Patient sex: M
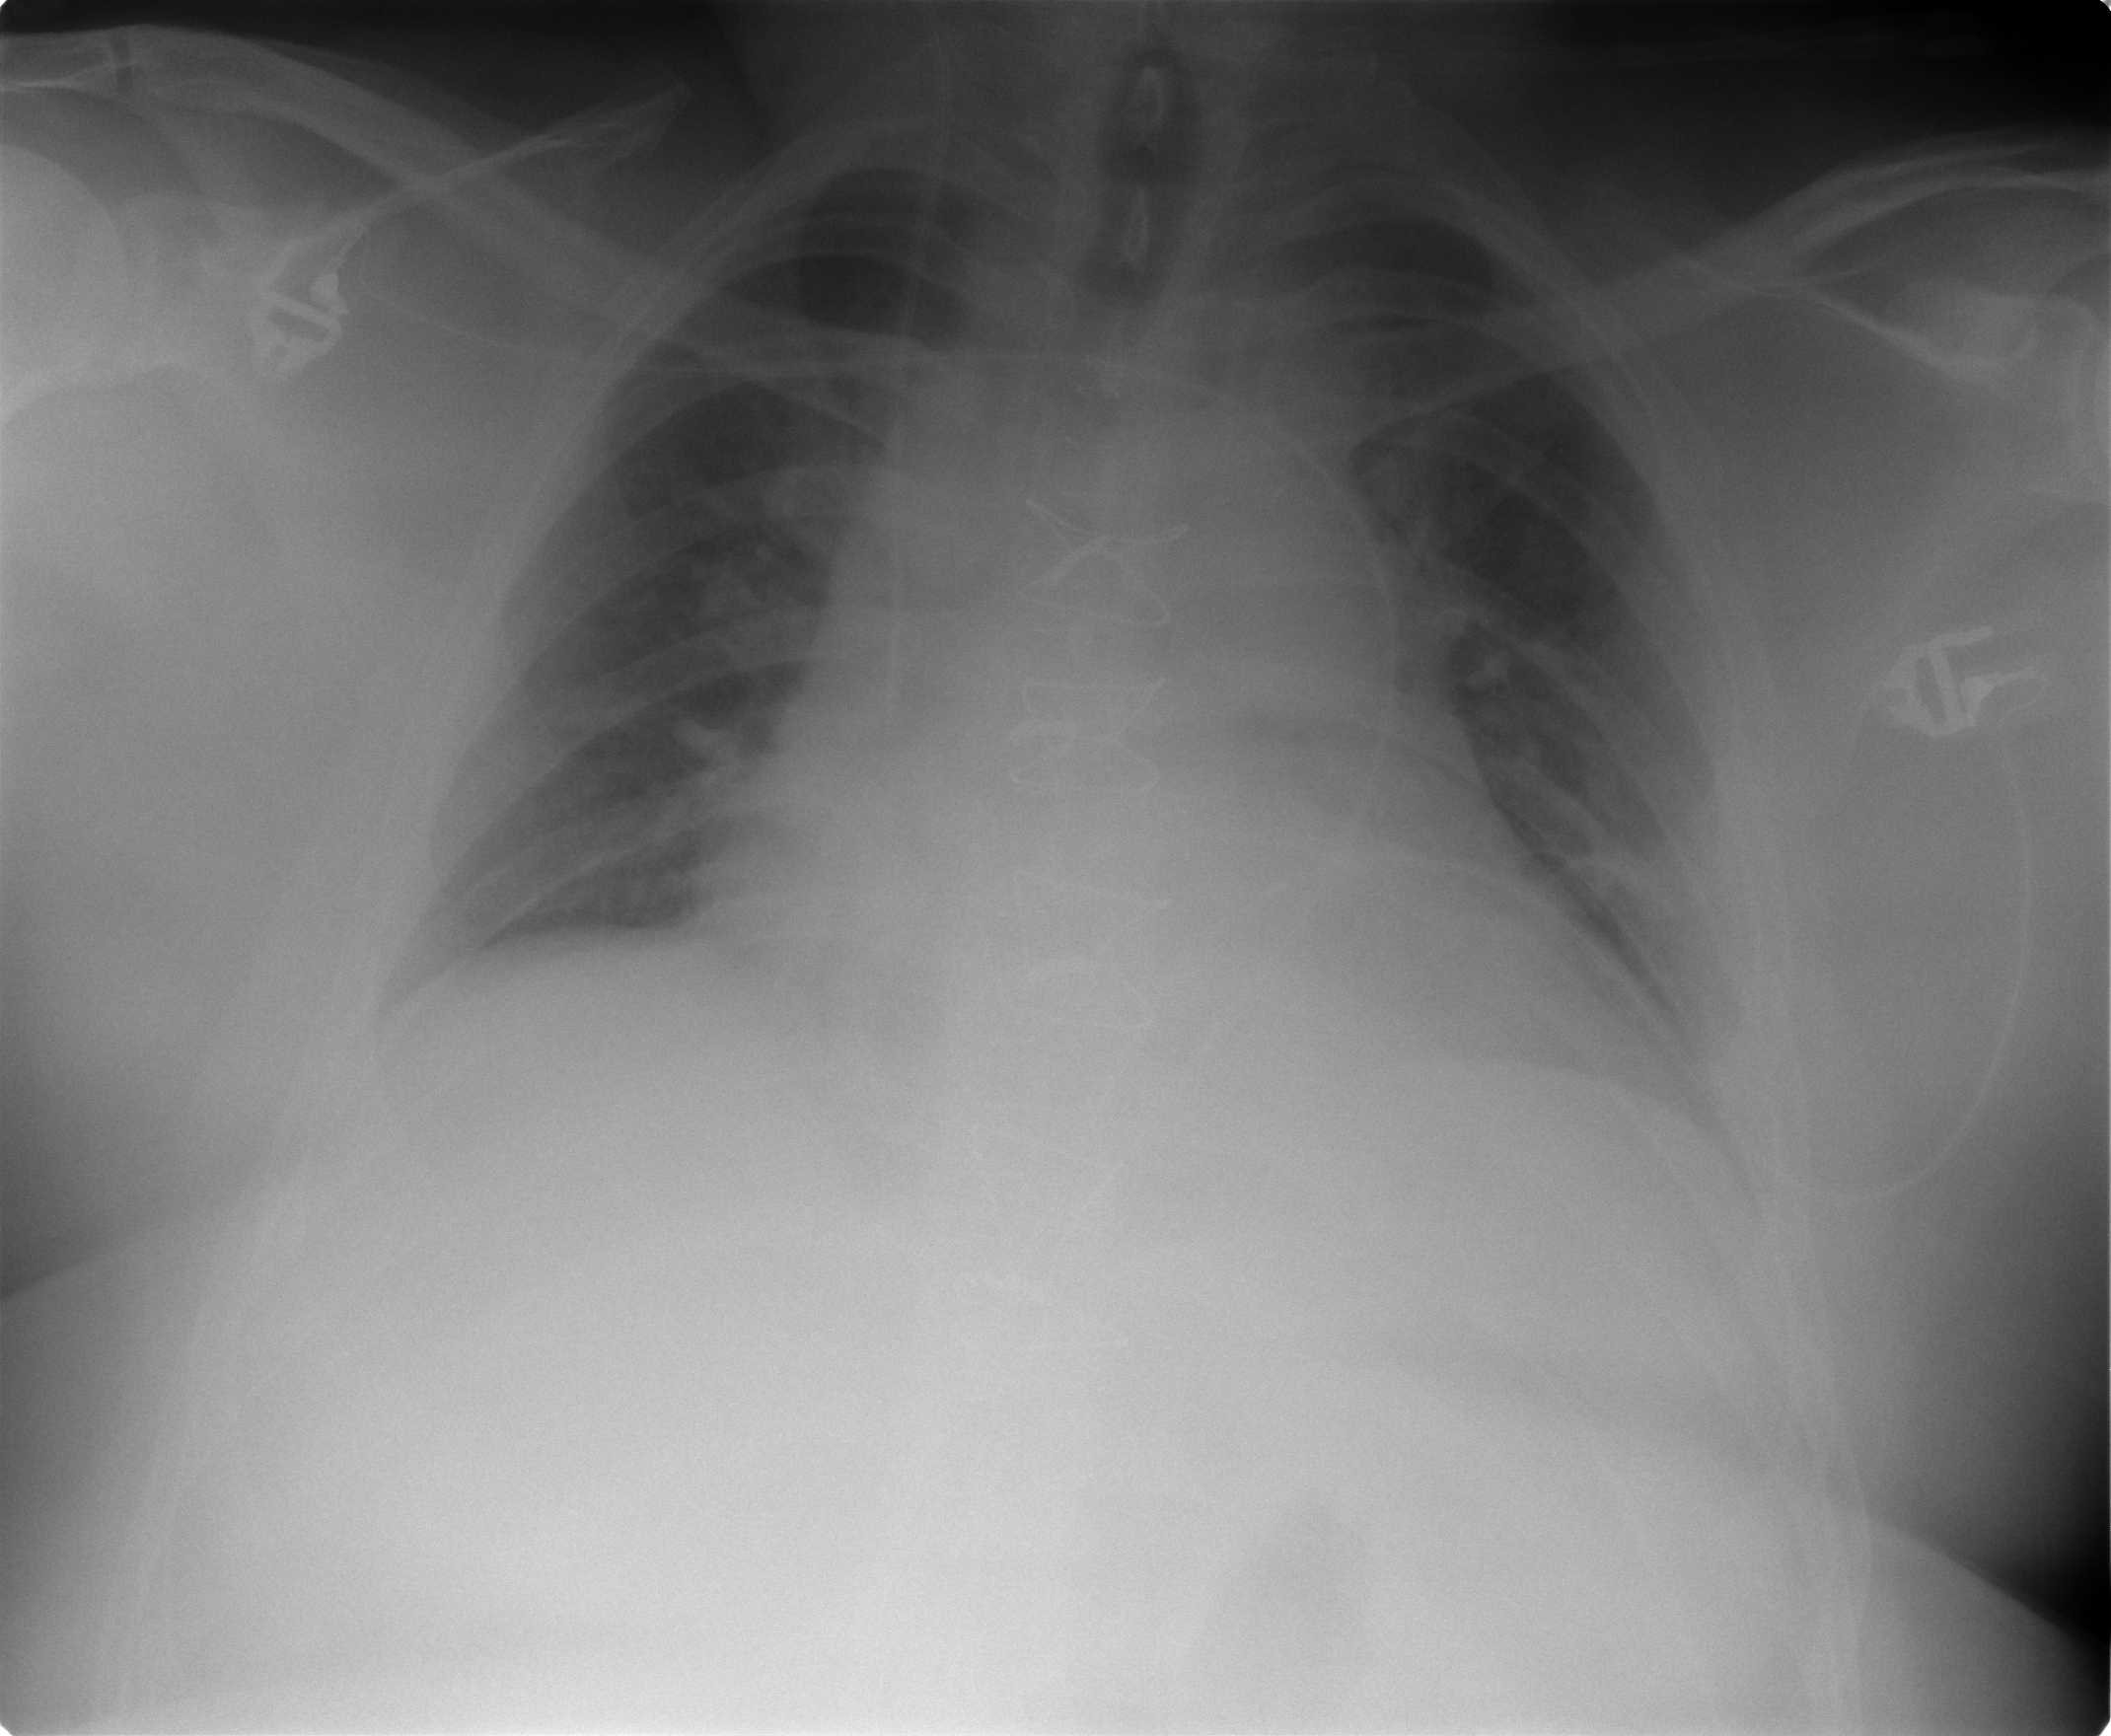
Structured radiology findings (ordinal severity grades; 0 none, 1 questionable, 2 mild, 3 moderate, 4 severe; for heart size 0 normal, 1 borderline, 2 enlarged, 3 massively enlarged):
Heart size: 2
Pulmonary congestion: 2
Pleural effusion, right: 0
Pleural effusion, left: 1
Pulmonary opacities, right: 0
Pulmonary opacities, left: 0
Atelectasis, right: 2
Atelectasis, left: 1